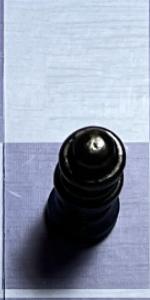
Label: Queen_Black